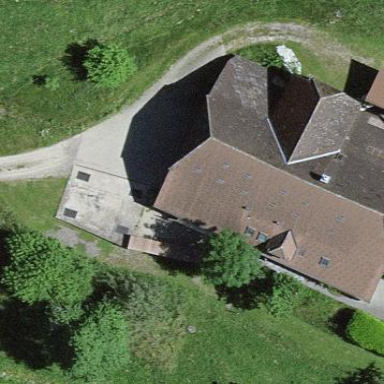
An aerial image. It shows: Farm building.